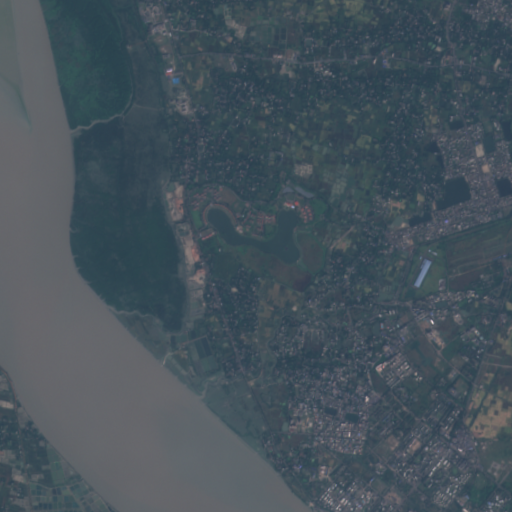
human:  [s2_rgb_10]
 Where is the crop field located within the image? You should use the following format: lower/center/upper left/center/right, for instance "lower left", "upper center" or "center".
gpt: The crop field is located in the lower right of the image.
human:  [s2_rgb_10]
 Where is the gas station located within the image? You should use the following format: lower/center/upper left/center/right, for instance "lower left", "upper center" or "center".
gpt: The gas station is located in the lower right of the image.
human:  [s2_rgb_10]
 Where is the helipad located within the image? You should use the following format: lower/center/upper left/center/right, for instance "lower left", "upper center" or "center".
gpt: The helipad is located in the lower right of the image.
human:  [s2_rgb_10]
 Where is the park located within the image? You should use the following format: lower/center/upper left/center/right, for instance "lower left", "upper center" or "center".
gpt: The park is located in the lower right of the image.
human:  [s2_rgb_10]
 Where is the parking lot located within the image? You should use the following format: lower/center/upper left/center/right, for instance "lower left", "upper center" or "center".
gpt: The parking lot is located in the lower right of the image.
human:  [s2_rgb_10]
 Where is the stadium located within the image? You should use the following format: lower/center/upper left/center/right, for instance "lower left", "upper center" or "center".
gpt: The stadium is located in the lower right of the image.
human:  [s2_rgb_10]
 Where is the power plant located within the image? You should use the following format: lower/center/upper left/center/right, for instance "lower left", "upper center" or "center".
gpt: There is no power plant in the image.